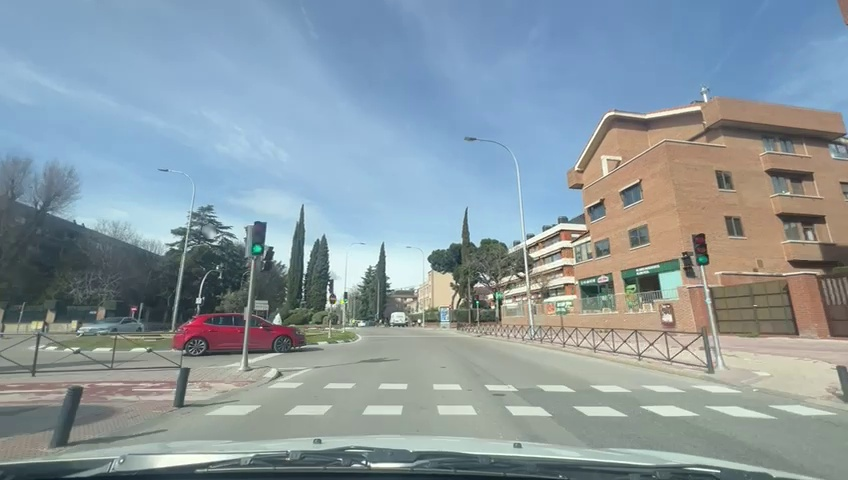
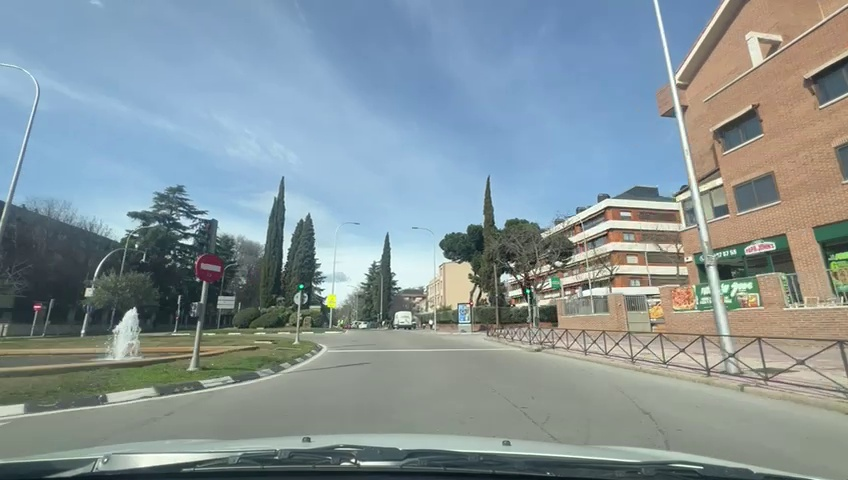
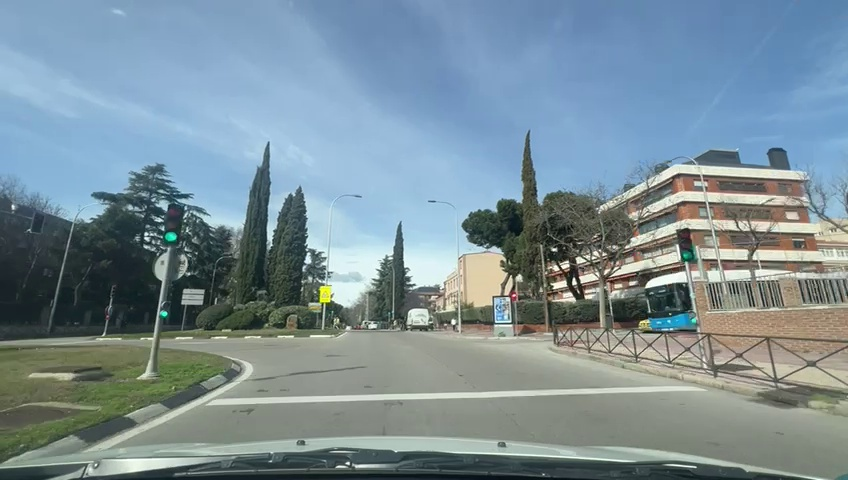
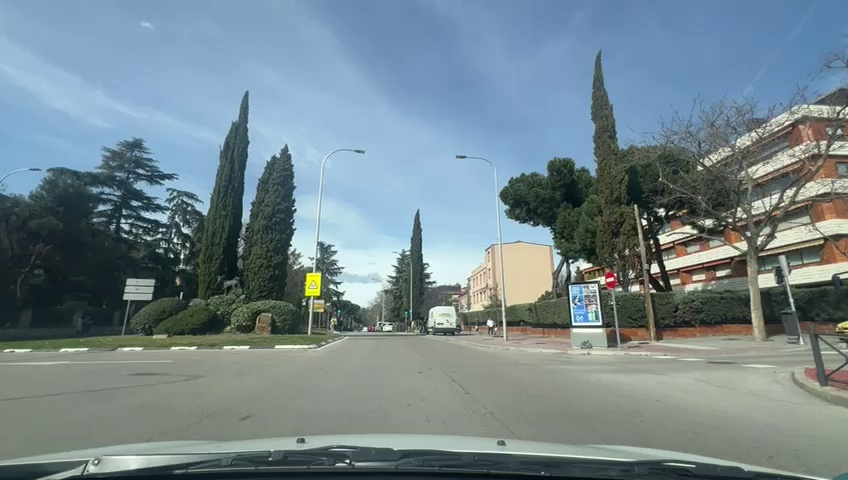
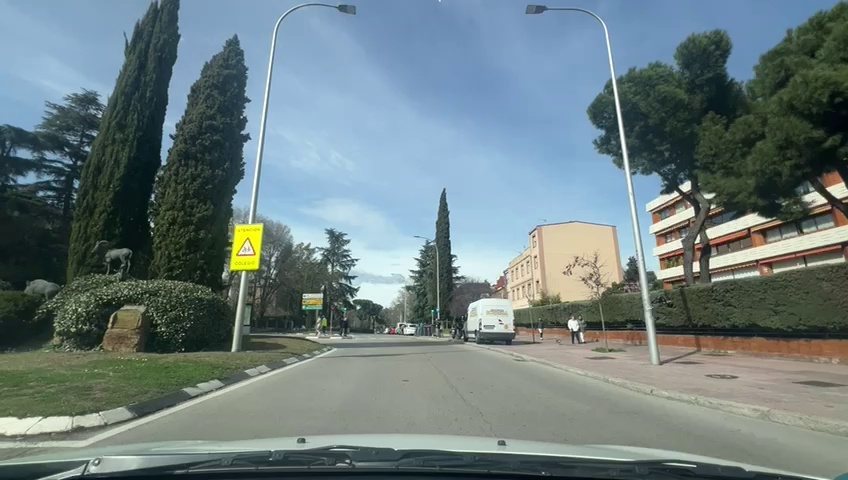
Situation: Intersection road
Question: Is there an intersection ahead in the ego direction of travel?
Answer: Yes
Reasoning: Cross streets and lane markings indicate an intersection right to the ego vehicle

Situation: Intersection road
Question: Do lane markings remain continuous through the intersection in the ego lane?
Answer: Yes
Reasoning: Lane markings continue clearly through the intersection.

Situation: Intersection road
Question: Is there a visible gap or discontinuity in the ego lane markings?
Answer: No
Reasoning: There is no visible gap within the intersection area

Situation: Intersection road
Question: Do lane markings from two different lanes converge into a single lane?
Answer: No
Reasoning: Only one lane merge into one lane